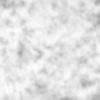
Label: no_change